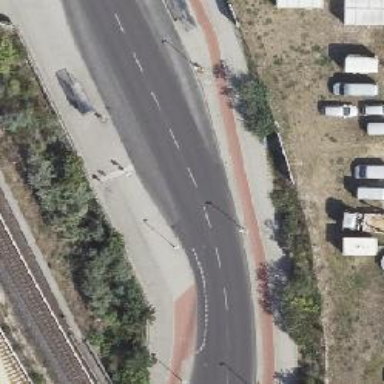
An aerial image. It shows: Unclassified road with asphalt surface. There are separate sidewalks on both sides and cycle track on the left.